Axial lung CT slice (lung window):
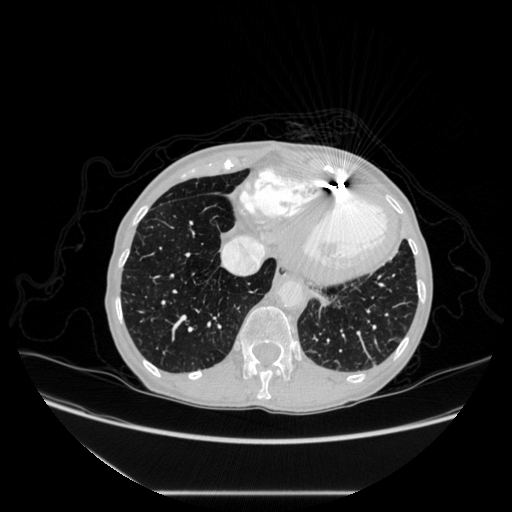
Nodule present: no